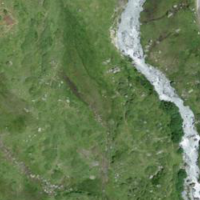
EUNIS habitat code: 26
Species observed at this site:
Fabriciana niobe